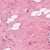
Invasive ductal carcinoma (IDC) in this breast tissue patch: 0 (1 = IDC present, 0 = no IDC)